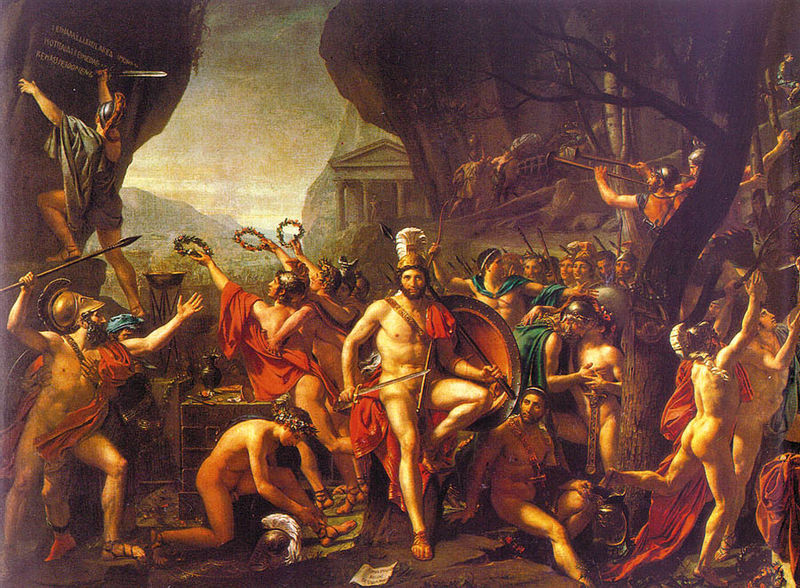
Titel: IMMOBILIENHAIE
Standort: Jena
Schlagwörter: kopf, schwarz, weiss, wand, wirtschaft, tod, auge, schrift, mauer, farbe, ausdruck, karikatur, deutsch, hauswand, technik, geld, kritik, text, sprühen, fisch, skelett, maul, frisch, finanzen, fischkopf, schablone, protest, graffiti, mörtel, schmiererei, grafitti, aussage, grafiti, graffito, grafitto, gräte, gräten, graffitti, ausrufezeichen, illegal, immobilienhaie, fischstäbchen, protext, sachbeschädigung, finzen, rufzeichen